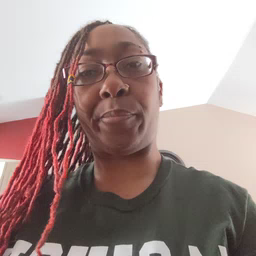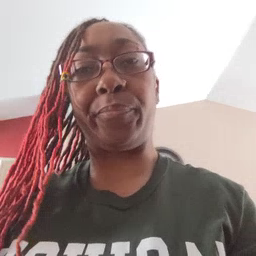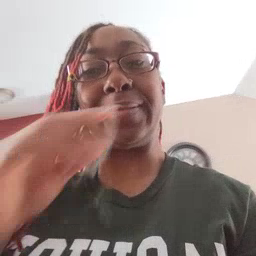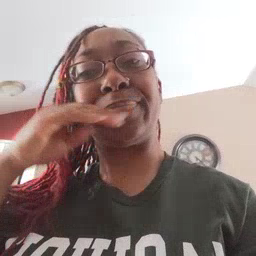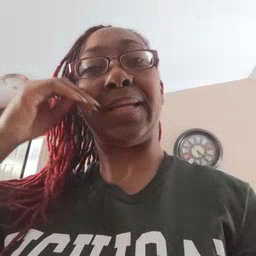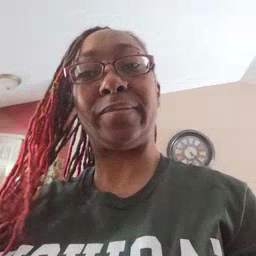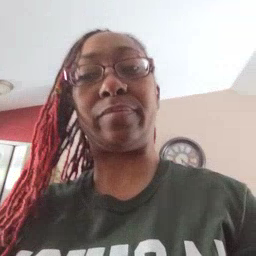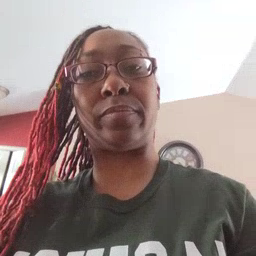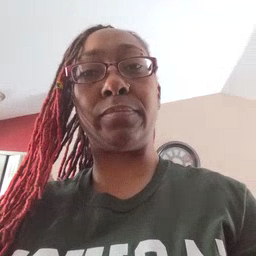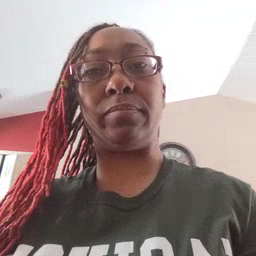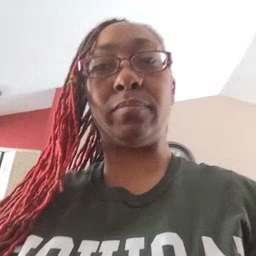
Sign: smile